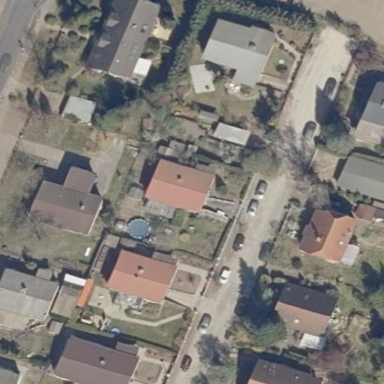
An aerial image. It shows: Residential area.